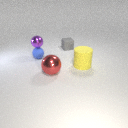
large red metal sphere in front of small blue rubber sphere